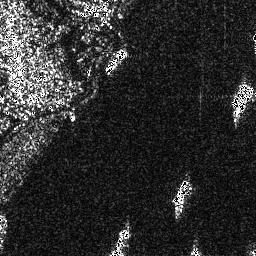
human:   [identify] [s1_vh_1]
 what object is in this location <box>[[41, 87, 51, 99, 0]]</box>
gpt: <ref>1 medium ship at the bottom</ref>